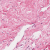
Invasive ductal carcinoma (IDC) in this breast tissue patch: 0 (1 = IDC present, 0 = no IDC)